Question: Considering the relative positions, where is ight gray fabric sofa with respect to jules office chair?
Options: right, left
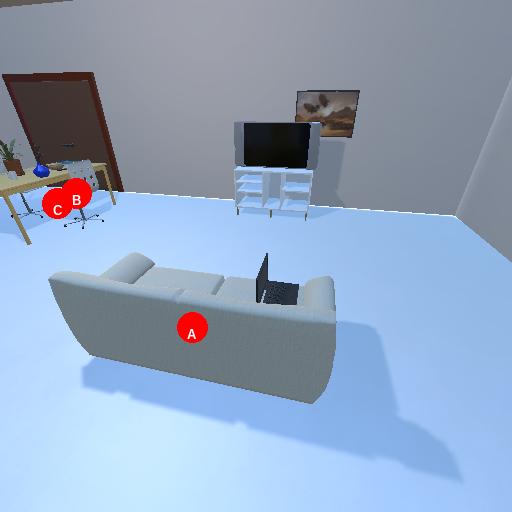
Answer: right